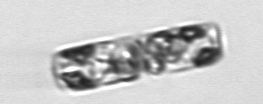
Label: Guinardia_delicatula_TAG_internal_parasite